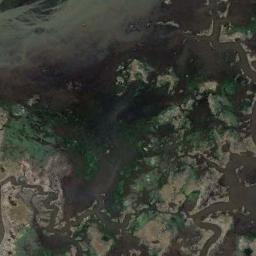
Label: wetland